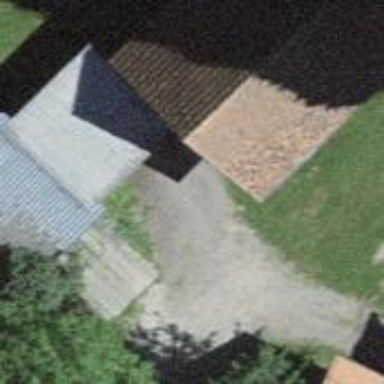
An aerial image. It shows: Garage building.